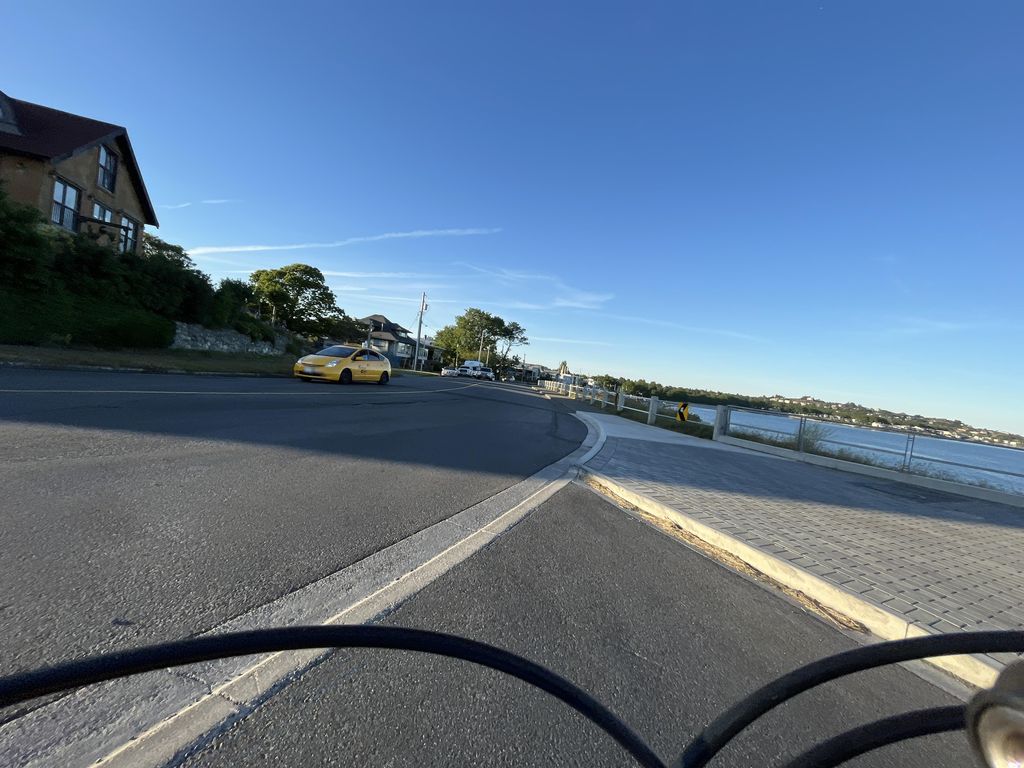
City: victoria